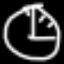
Label: clock